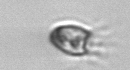
Label: Balanion